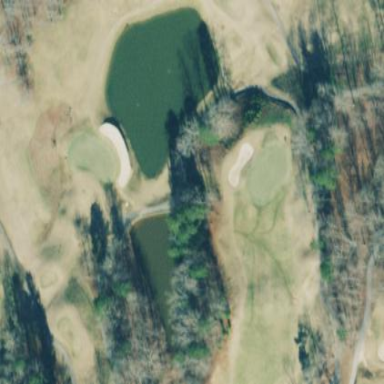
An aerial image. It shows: Water hazard on golf course.